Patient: sex M, age 57
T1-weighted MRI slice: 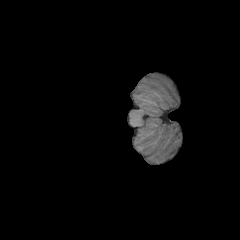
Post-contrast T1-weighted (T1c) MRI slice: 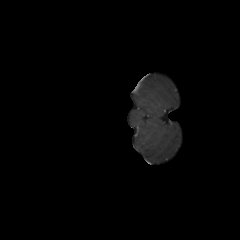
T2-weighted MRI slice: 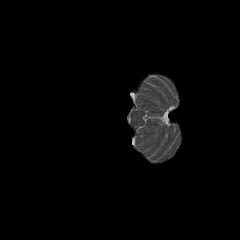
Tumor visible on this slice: no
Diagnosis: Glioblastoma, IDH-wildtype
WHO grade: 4